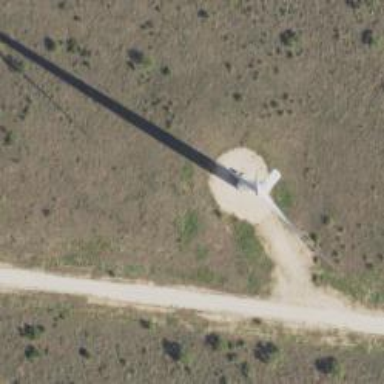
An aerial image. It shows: Wind generator powered by wind. The generator type is horizontal axis and it uses wind turbines.